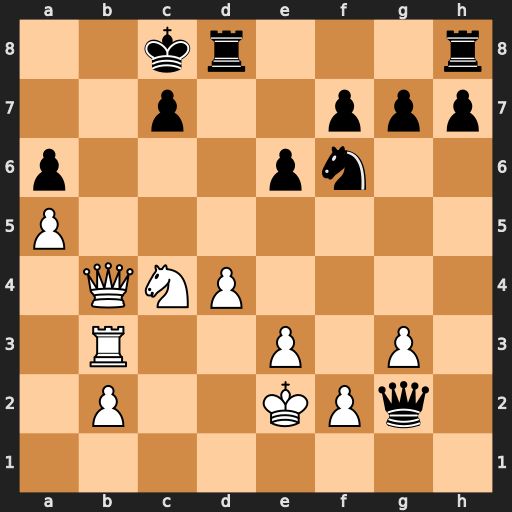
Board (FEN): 2kr3r/2p2ppp/p3pn2/P7/1QNP4/1R2P1P1/1P2KPq1/8
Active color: w
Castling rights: -
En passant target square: -
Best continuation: Qb8+ Kd7 Ne5+ Ke7 Qxc7+